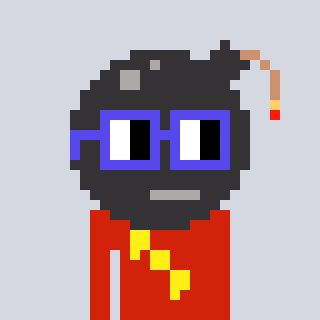
a pixel art character with square blue glasses, a bomb-shaped head and a red-colored body on a cool background